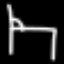
Label: bed